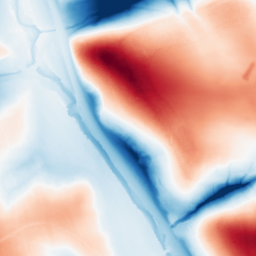
Category: classical
Decomposition family: gaussian_anisotropic
Decomposition parameters: sigma_x: 20
sigma_y: 50
Upsampling method: sinc_blackman
Upsampling parameters: scale: 2
kernel_size: 16
Upsampling scale: 2